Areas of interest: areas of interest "Xingsha Flower Market"
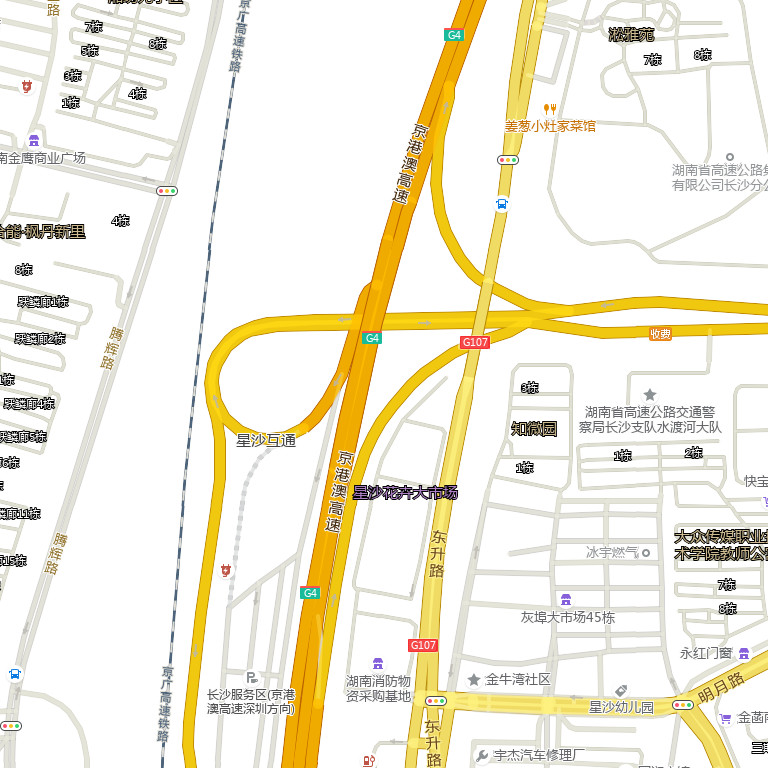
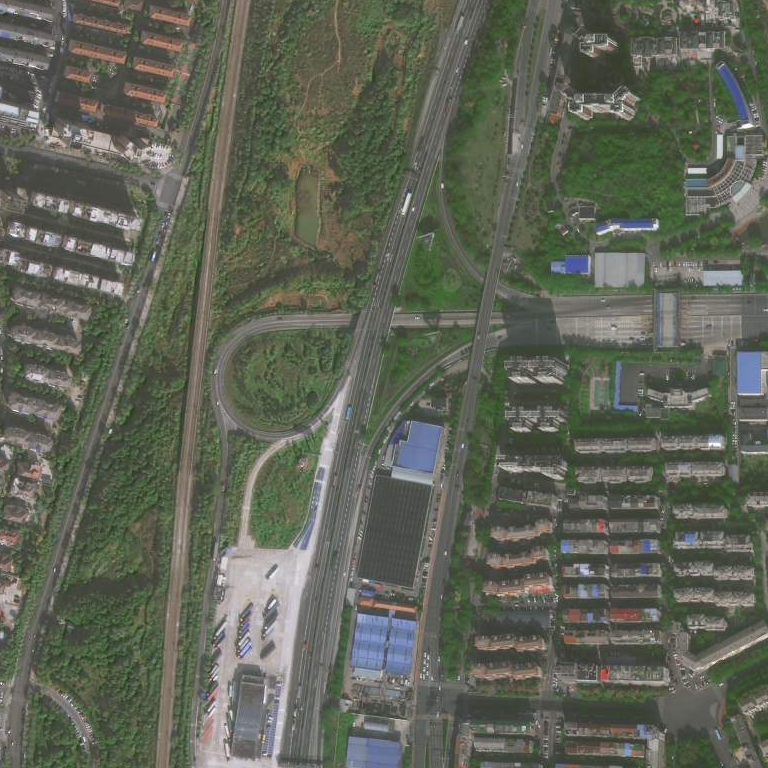